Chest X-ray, AP view. Patient: 28 years old, sex M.
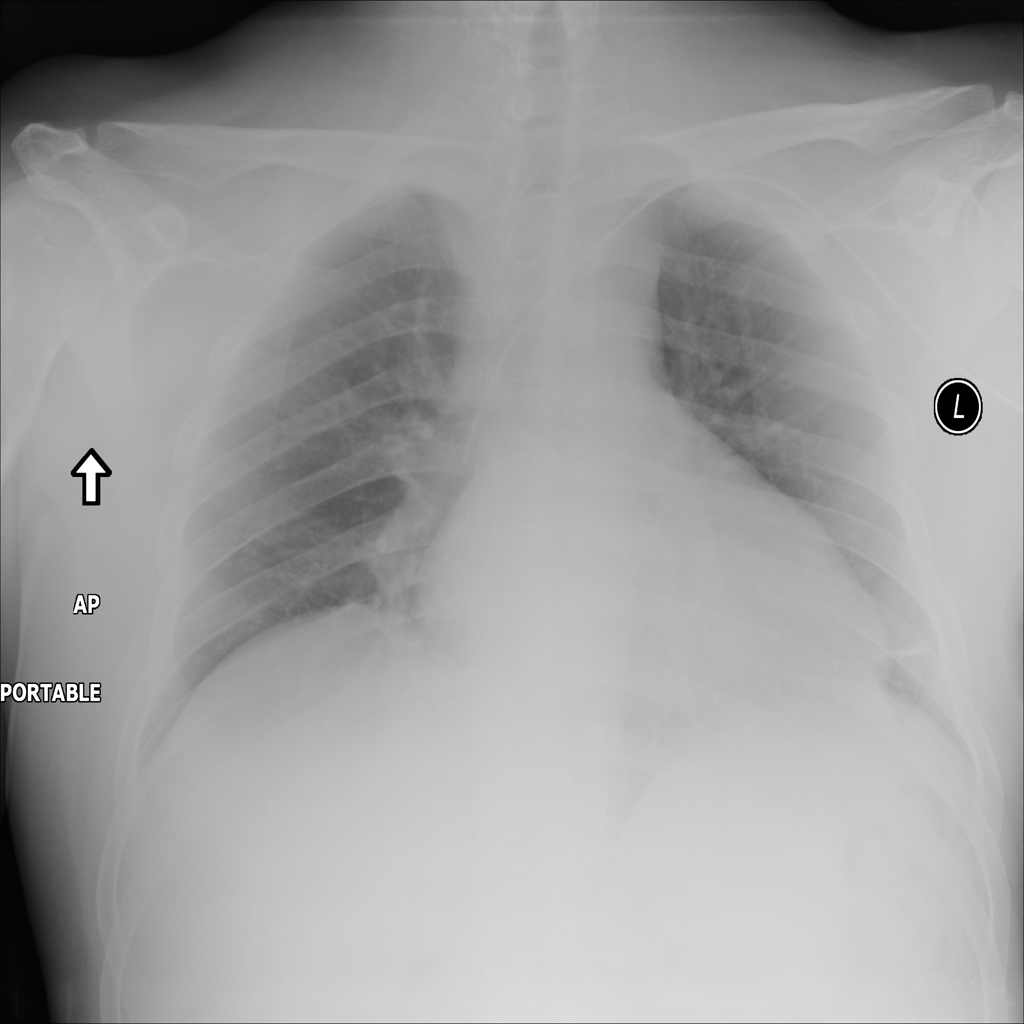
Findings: Atelectasis